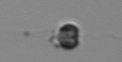
Label: Apedinella